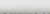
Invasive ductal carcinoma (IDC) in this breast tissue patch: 0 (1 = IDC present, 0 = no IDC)